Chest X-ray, PA view. Patient: 74 years old, sex M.
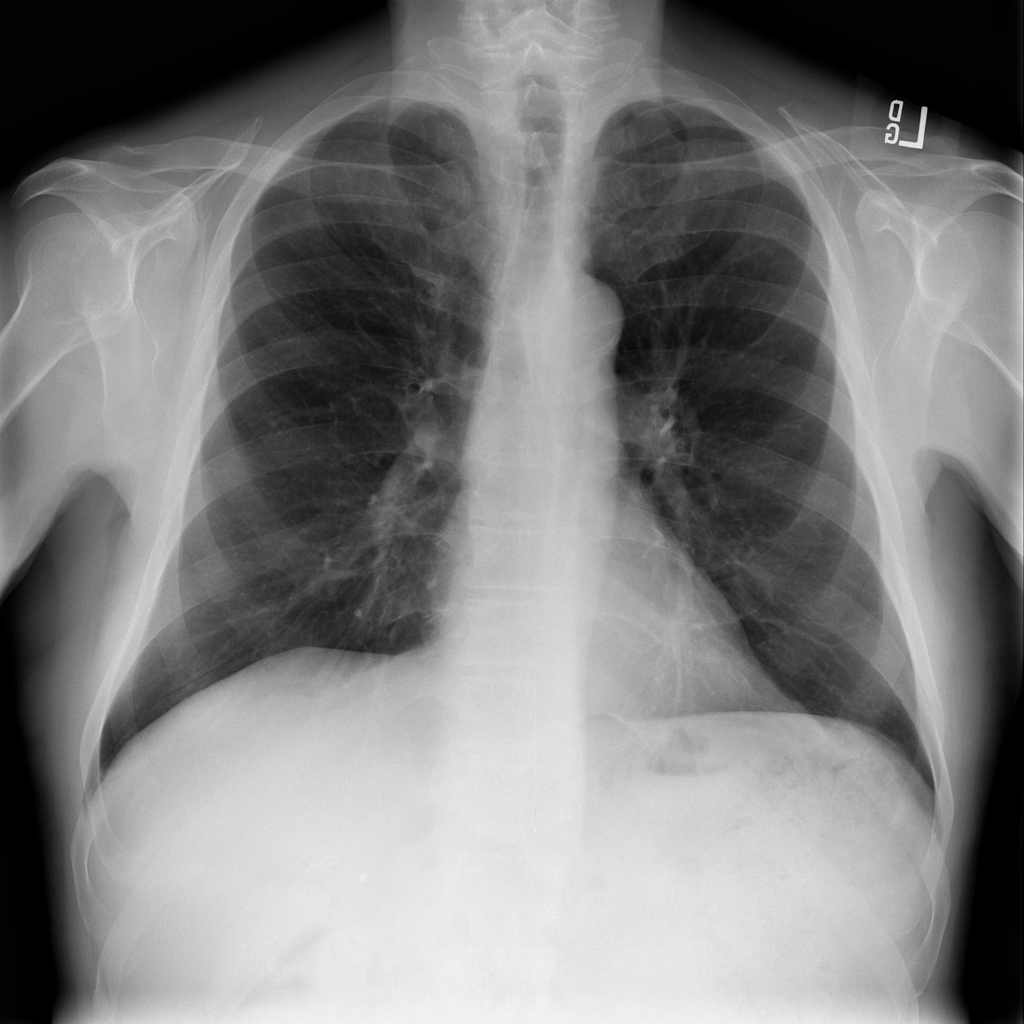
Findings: No Finding